Question: I have a problem with JavaFX(8), HBox, ComboBox and HGrow.
HGrow does not work in combination with ComboBox.
(INFO: with (instead of ComboBox), it works as expected!)
This is my FXML-Code:
'''
<?xml version="1.0" encoding="UTF-8"?>
<?import java.lang.*?>
<?import java.util.*?>
<?import javafx.scene.*?>
<?import javafx.scene.control.*?>
<?import javafx.scene.layout.*?>
<VBox prefHeight="117.0" prefWidth="285.0" xmlns="http://javafx.com/javafx/8" xmlns:fx="http://javafx.com/fxml/1" fx:controller="de.test.TestController">
<children>
<HBox prefHeight="105.0" prefWidth="196.0" VBox.vgrow="ALWAYS">
<children>
<ComboBox fx:id="fxCboTest" prefHeight="25.0" prefWidth="62.0" HBox.hgrow="ALWAYS" />
</children>
</HBox>
</children>
</VBox>
'''
this Code will result in:

i also tried following code (without success, this code does nothing):
'''
HBox.setHgrow(uiController.fxCboTest, Priority.ALWAYS);
'''
Does anyone has an idea how to make an ComboBox HGrow?
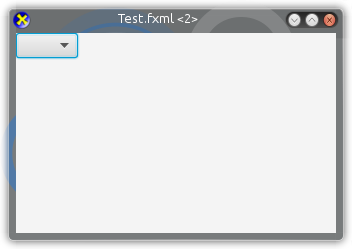
Answer: This is an answer to my own question.
After some testing, I found out that when setting to , it works:

This will result in following code/xml from SceneBuilder:
'''
...
<children>
<ComboBox maxWidth="1.7976931348623157E308" prefWidth="150.0" HBox.hgrow="ALWAYS" />
</children>
...
'''
where looks like Double.MAX_VALUE.
This will also work with multiple controls in Hbox.

In my opinion, this is not very .
I still don't unserstand why HGrow does not work for ComboBox.